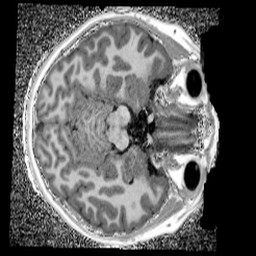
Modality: UNIT1_denoised
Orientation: axial
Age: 12
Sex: female
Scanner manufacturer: siemens
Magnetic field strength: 3 T
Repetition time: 4 s
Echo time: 0.00299 s